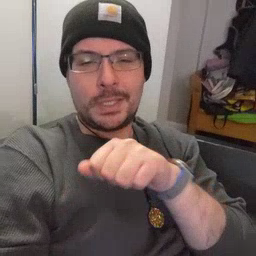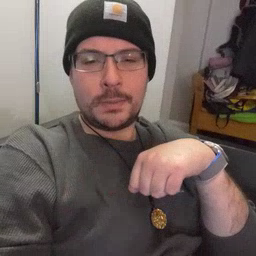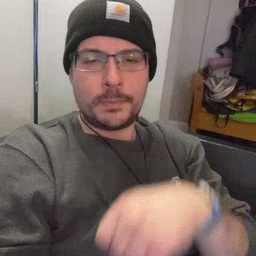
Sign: mitten